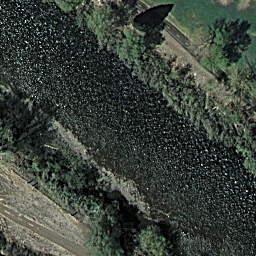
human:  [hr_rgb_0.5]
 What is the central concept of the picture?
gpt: river